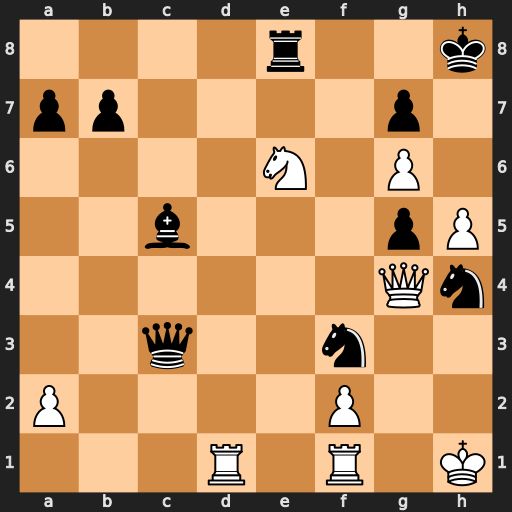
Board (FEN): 4r2k/pp4p1/4N1P1/2b3pP/6Qn/2q2n2/P4P2/3R1R1K
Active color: w
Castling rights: -
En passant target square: -
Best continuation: Rd8 Rxd8 Nxd8